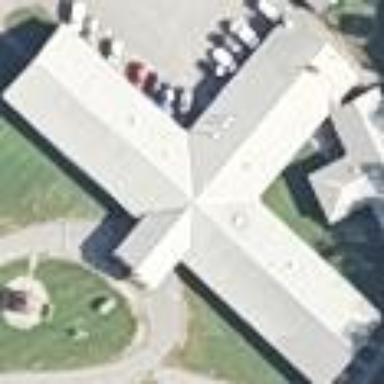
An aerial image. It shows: Healthcare building.